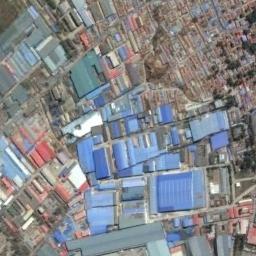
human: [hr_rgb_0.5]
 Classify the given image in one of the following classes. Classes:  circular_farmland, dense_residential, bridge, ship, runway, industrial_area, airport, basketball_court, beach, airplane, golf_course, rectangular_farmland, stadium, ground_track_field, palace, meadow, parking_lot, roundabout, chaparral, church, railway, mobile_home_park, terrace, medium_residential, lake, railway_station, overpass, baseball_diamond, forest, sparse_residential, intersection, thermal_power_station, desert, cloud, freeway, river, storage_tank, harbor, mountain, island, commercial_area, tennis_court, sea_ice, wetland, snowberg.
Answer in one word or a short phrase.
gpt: industrial_area